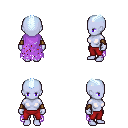
a pixel art fantasy rpg character, female body template, dark elf, purple skin, maroon tattered cape, red pants, white cyan short mohawk hairstyle, cloth bracers, four views (front, back, left, right), 2x2 character sprite sheet, small pixel art, hard edges, no anti-aliasing